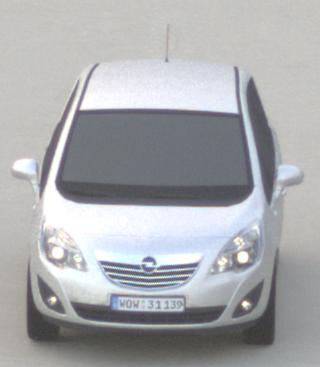
Make: Opel
Model: Meriva 1.4
Detailed model: Meriva (B)
Model produced from: 2010/05
Model produced until: 2013/11
Doors: 5
Color: white
Road condition: dry road
Daytime: sunrise or sunset
Contrast: low contrast